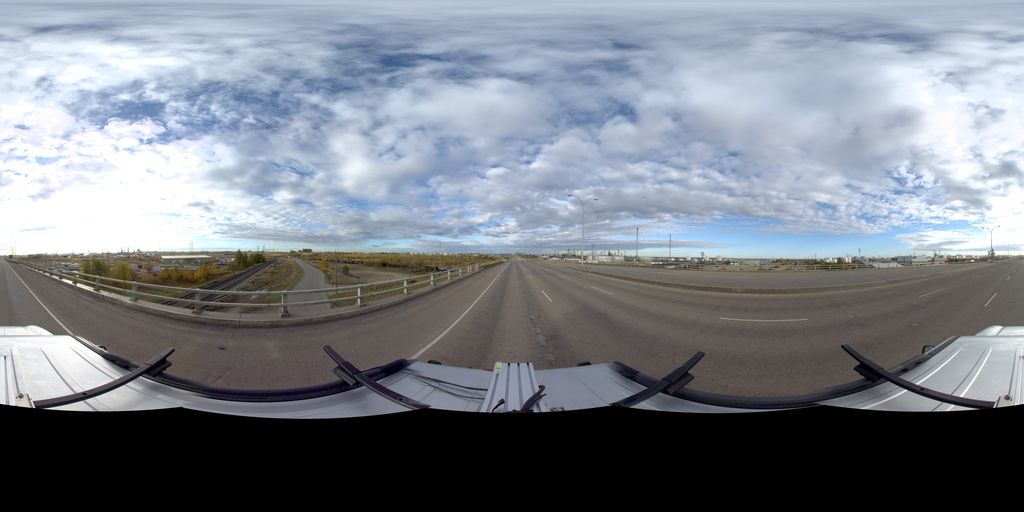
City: edmonton